Question: I'm just learning laravel4 through youtube videos and learning CRUD The RESTful Way I believe I did everything as the youtube does but somehow I do get this error and I have no idea where to start looking what I did wrong.
Can someone please give me an idea what error I should be looking for?
Thanks in advance ^_^

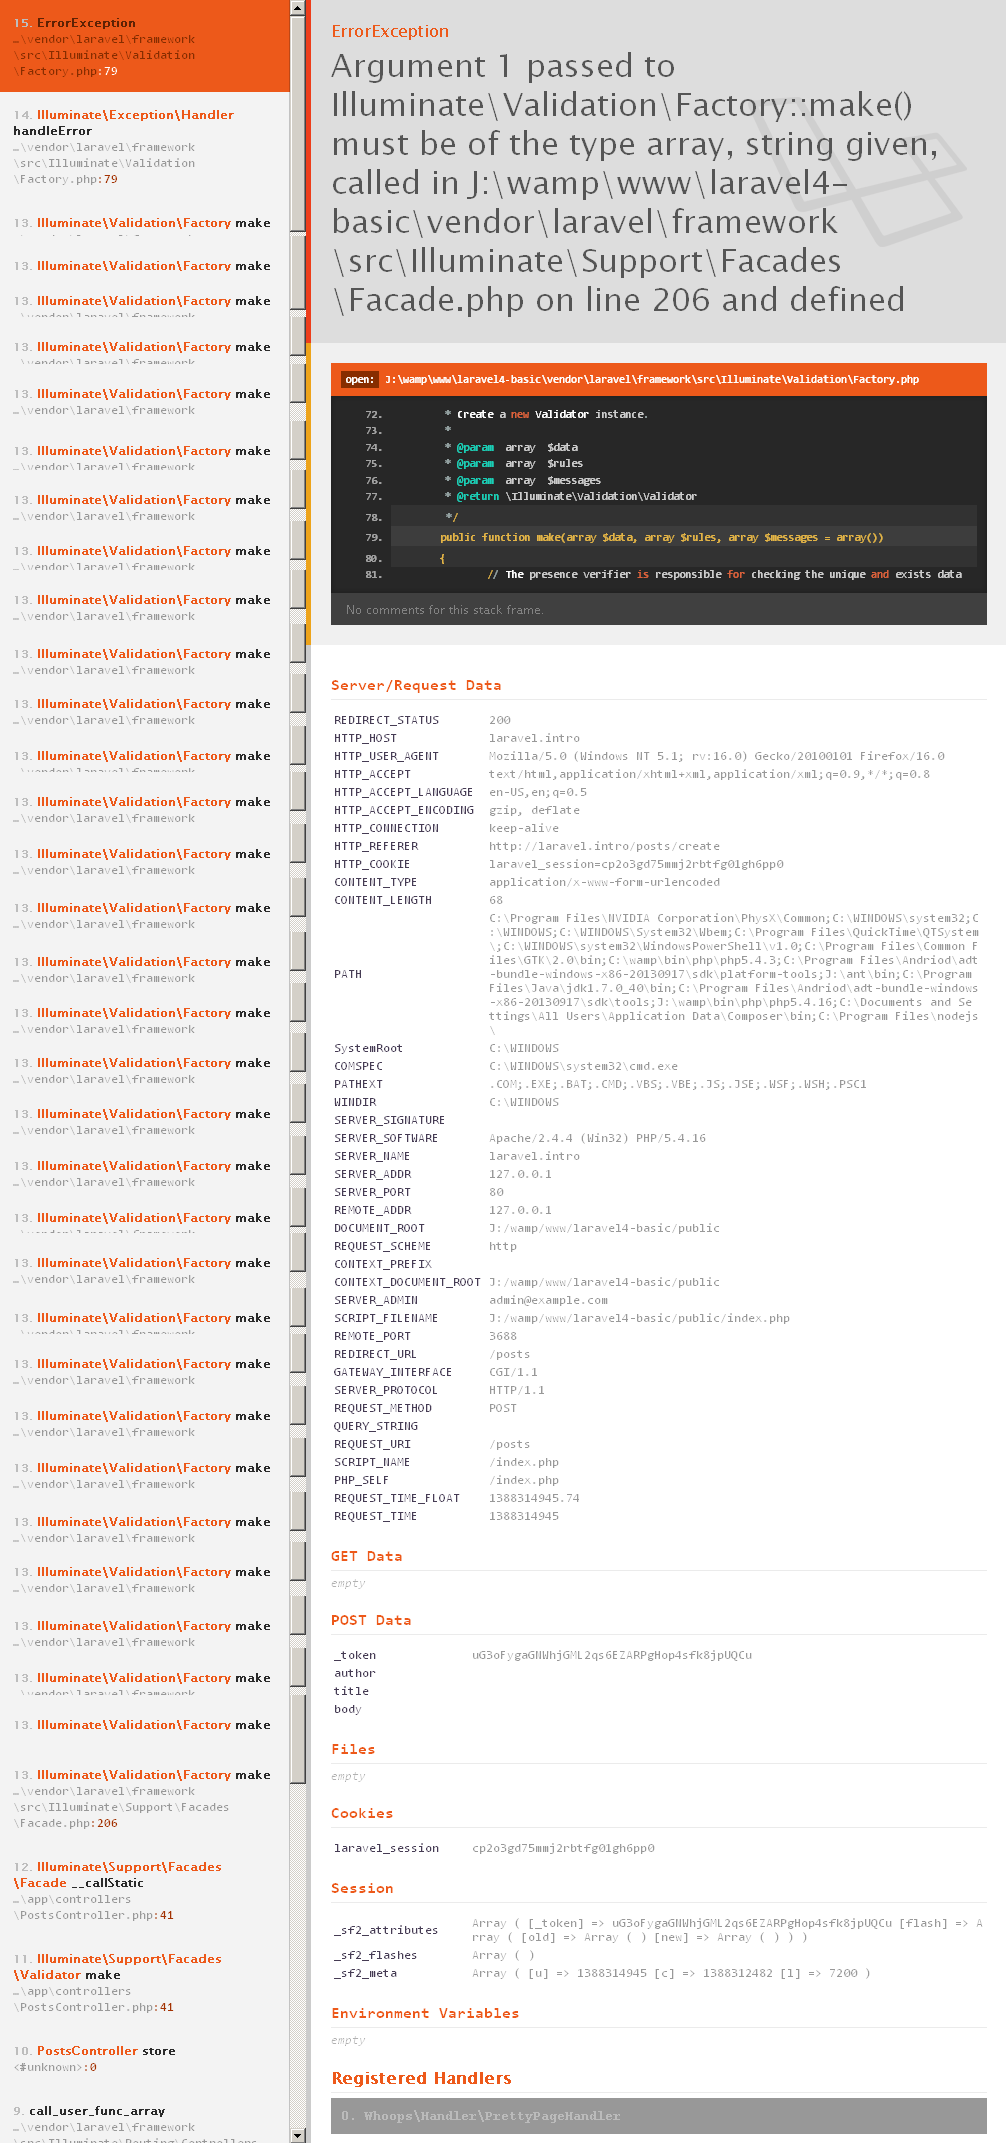
Answer: The problem is pretty clear: you're passing a string as the first parameter of a method which expects an array.
I'm guessing we're talking about Validation class here:
'''
$validation = Validator::make($array, $rules);
'''
where '$array' is the array of 'field => value' pairs you want to validate, and '$rules' is an array of rules you want to apply.
Just an example,
'''
$validation = Validator::make(Input::all(),
array('username' => 'required', 'email' => 'required|email'));
'''
Or, more verbose:
'''
$fields = array('username' => Input::get('username'), 'email' => Input::get('username'));
$rules = array('username' => 'required', 'email' => 'required|email');
$validation = Validator::make($fields, $rules);
'''
It's easily explained in the docs <URL>.